Question: I am creating a website with HTML5 in JetBrains Webstorm 6.0.2
For this I want to use the GreenSock JS library but it does not work for me.
I included the GreenSock .js files in the external libraries but I am still not able to use them, I get for example this error : "Uncaught ReferenceError: TimeLineLite is not defined".
This is how I wanted to use the constructor for TimelineLite:
'''
var tl = new TimelineLite();
'''
Here is an image from my IDE

Why can I not use this? Or this does not work with Webstorm ?
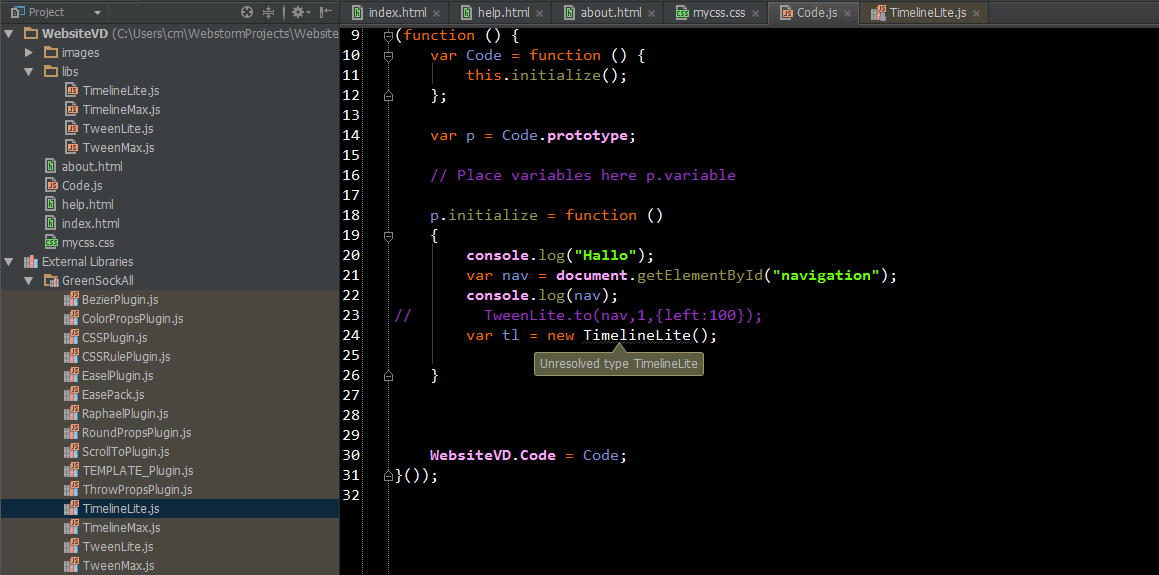
Answer: This is how you add autocomplete, code hinting, etc for JS libraries that don't provide enough information for WebStorm to help (this is not a fault of the library, it's just the way JS works):

A "TypeScript stub" is a way of defining the API of a library and really helps WebStorm understand the library better:
<URL>
Also, WebStorm doesn't include that stub file in your project, it keeps it separated into a WebStorm cache so you don't have to worry about it.